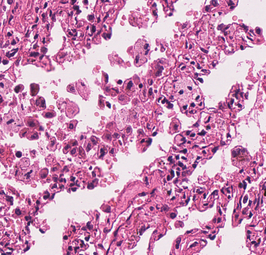
Tumor epithelial tissue: no
Tumor-associated stroma tissue: no
Normal tissue: yes